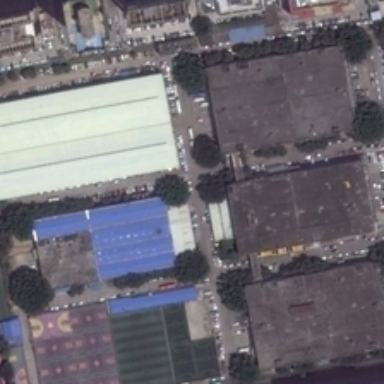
Several large buildings and many green trees are in an industrial area .